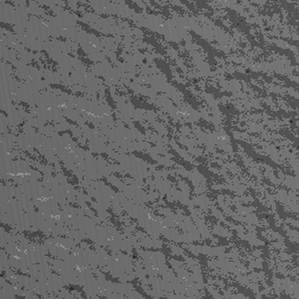
Label: frost